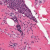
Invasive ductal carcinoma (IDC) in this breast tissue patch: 0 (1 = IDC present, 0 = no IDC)